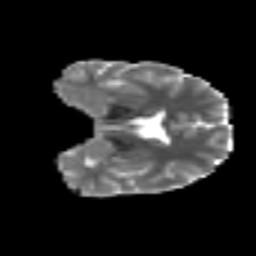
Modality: MD
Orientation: coronal
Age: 34
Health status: ill
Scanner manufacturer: philips
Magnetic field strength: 3 T
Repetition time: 9 s
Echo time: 0.127 s